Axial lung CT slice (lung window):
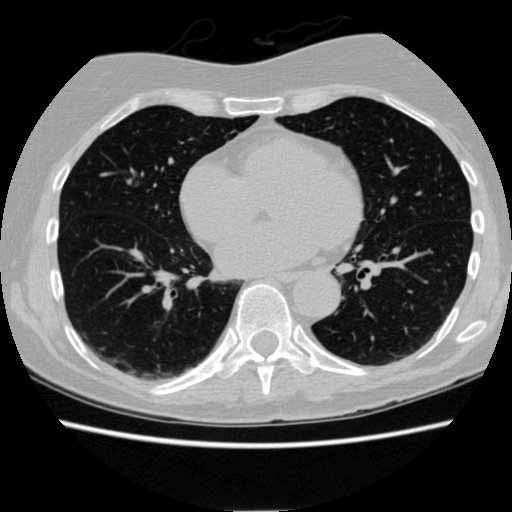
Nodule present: no